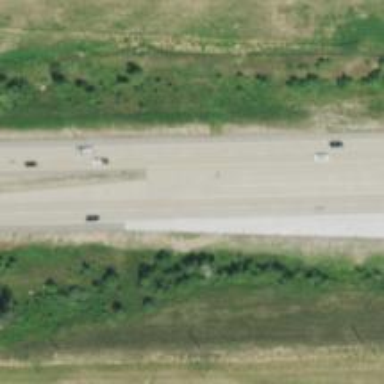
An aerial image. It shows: Trunk highway with expressway features.